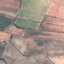
Land use / land cover: PermanentCrop